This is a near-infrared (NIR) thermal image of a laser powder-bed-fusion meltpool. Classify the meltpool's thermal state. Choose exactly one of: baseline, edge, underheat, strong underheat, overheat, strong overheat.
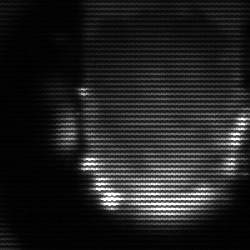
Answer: baseline